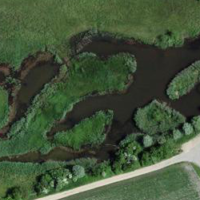
EUNIS habitat code: 21
Species observed at this site:
Alcedo atthis
Sylvia borin
Limosa limosa
Aegithalos caudatus
Jynx torquilla
Sylvia atricapilla
Spinus spinus
Poecile palustris
Larus michahellis
Ardea alba
Erithacus rubecula
Tringa glareola
Tringa totanus
Tringa stagnatilis
Tringa erythropus
Tringa nebularia
Periparus ater
Anas acuta
Tringa ochropus
Himantopus himantopus
Cyanistes caeruleus
Lophophanes cristatus
Chloris chloris
Larus canus
Pandion haliaetus
Passer domesticus
Mareca penelope
Passer montanus
Spatula clypeata
Saxicola rubetra
Mareca strepera
Milvus migrans
Milvus milvus
Mergus merganser
Oriolus oriolus
Phylloscopus trochilus
Motacilla alba
Oenanthe oenanthe
Anas crecca
Stachys palustris
Emberiza citrinella
Prunella modularis
Charadrius morinellus
Gallinago gallinago
Chroicocephalus ridibundus
Muscicapa striata
Phylloscopus collybita
Luscinia megarhynchos
Gallinula chloropus
Sitta europaea
Falco tinnunculus
Acrocephalus scirpaceus
Bubulcus ibis
Emberiza calandra
Acrocephalus arundinaceus
Acrocephalus schoenobaenus
Lanius excubitor
Anas platyrhynchos
Pluvialis apricaria
Alopochen aegyptiaca
Acrocephalus palustris
Streptopelia decaocto
Ixobrychus minutus
Aythya fuligula
Lanius collurio
Streptopelia turtur
Carduelis carduelis
Nycticorax nycticorax
Phalacrocorax carbo
Egretta garzetta
Lullula arborea
Ciconia ciconia
Falco columbarius
Corvus corone
Asio flammeus
Hippolais polyglotta
Ardea purpurea
Cygnus olor
Cuculus canorus
Certhia familiaris
Phoenicurus ochruros
Phoenicurus phoenicurus
Corvus corax
Riparia riparia
Sturnus vulgaris
Troglodytes troglodytes
Corvus frugilegus
Turdus merula
Circus aeruginosus
Tachymarptis melba
Circus macrourus
Hirundo rustica
Upupa epops
Turdus pilaris
Prunus spinosa
Calidris pugnax
Delichon urbicum
Tachybaptus ruficollis
Certhia brachydactyla
Tyto alba
Turdus philomelos
Fulica atra
Buteo lagopus
Anthus spinoletta
Dendrocopos major
Turdus viscivorus
Falco peregrinus
Buteo buteo
Anthus pratensis
Turdus iliacus
Salvia pratensis
Falco vespertinus
Alauda arvensis
Lanius cristatus
Pica pica
Garrulus glandarius
Columba livia
Saxicola rubicola
Aglais urticae
Picus viridis
Charadrius hiaticula
Motacilla citreola
Motacilla cinerea
Grus grus
Linaria cannabina
Fringilla coelebs
Coloeus monedula
Columba palumbus
Fringilla montifringilla
Parus major
Columba oenas
Accipiter nisus
Potentilla recta